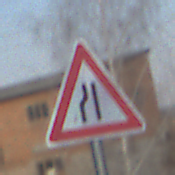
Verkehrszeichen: EinseitigVerengteFahrbahnLinks
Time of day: SunriseSunset
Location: Outdoor (Suburban)
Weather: PartlyCloudy
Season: Winter
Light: Natural